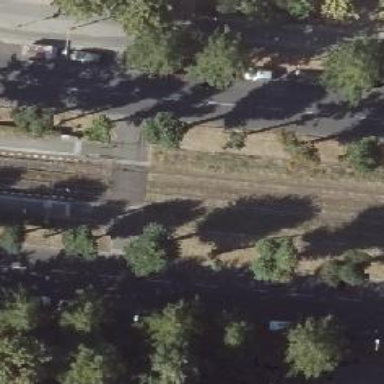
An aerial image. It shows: Tram crossing on the railway.